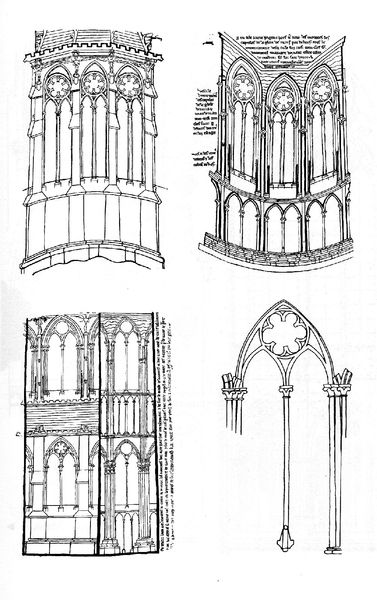
Titel: Chor von Notre-Dame in Reims
Künstler: Jean de Orbais
Standort: Reims, Kathedrale (EU - F)
Schlagwörter: weiß, fenster, hell, schwarz, skizze, säule, säulen, tür, zeichnung, rose, wand, architektur, lang, kirche, innen, gotik, turm, schrift, bogen, studie, detail, ornamente, zinnen, bögen, vier, tusche, außen, kohle, druck, beschriftung, bleistift, entwurf, kunst, unvollendet, altar, kapitell, obergaden, rosette, spitzbogen, spitzbögen, christlich, plan, gothik, relieff, maßwerk, aufriss, bauzeichnung, wölbung, triphorium, kreuzblume, lanzette, stadien, achtpass, phasen, biphorium, e, architeckt, kommentiert